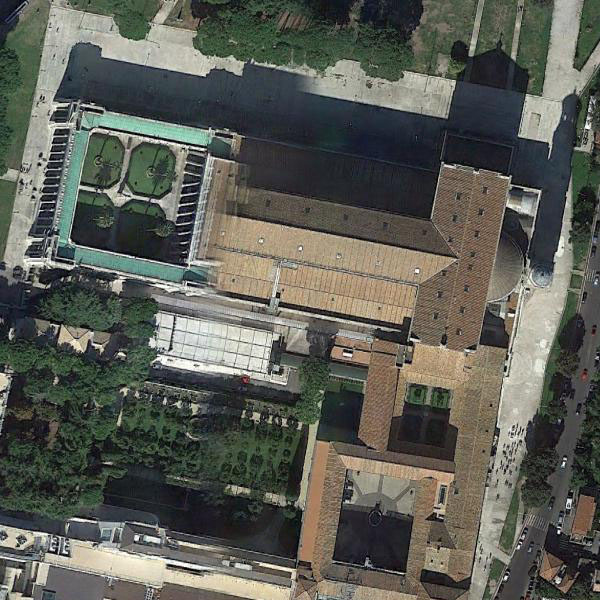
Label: Church